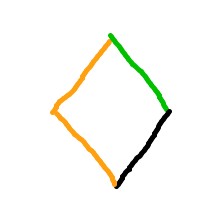
Shape: rhombus